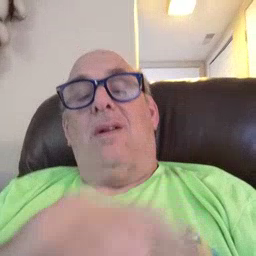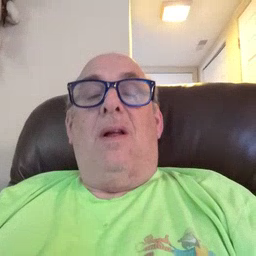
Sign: hen